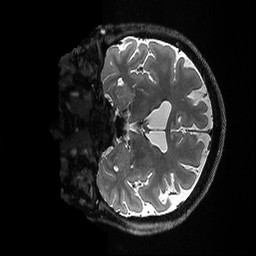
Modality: T2w
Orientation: coronal
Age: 65
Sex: female
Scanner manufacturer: ge
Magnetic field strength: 3 T
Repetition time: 3.202 s
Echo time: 0.06429 s